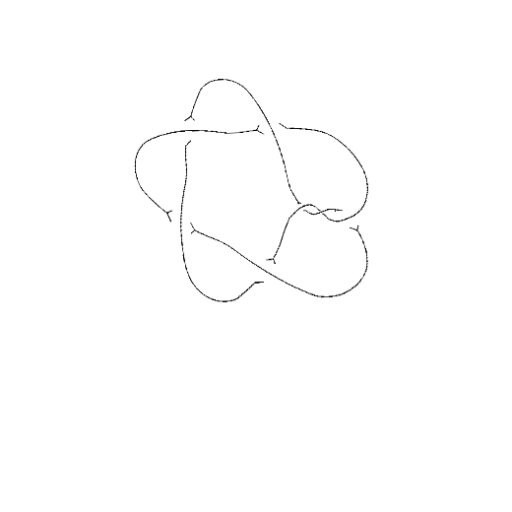
Crossing number: 7